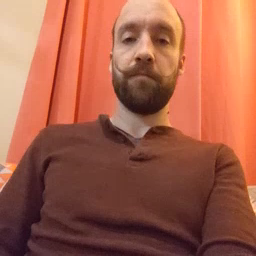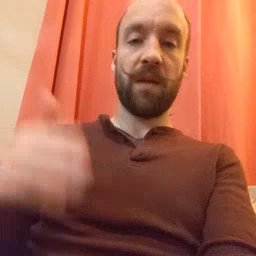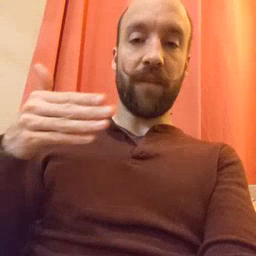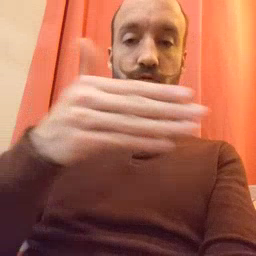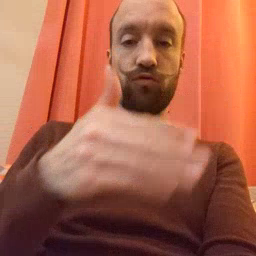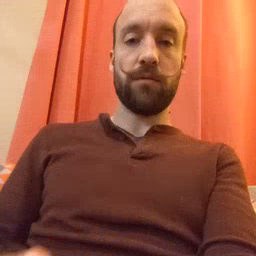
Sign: fish